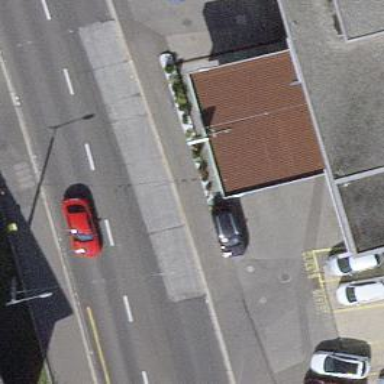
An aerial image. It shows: Fuel station.